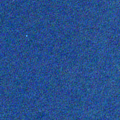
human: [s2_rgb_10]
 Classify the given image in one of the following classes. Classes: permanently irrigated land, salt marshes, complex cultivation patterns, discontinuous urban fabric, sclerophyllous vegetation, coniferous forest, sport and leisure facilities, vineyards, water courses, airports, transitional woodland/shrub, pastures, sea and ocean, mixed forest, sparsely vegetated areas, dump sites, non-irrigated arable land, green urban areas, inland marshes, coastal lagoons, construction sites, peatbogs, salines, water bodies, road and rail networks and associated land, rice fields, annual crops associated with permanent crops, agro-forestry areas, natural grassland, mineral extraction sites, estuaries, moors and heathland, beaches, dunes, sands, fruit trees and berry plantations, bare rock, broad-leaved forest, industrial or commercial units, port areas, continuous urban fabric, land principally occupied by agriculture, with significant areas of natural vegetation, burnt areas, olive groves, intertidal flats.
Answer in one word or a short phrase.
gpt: sea and ocean